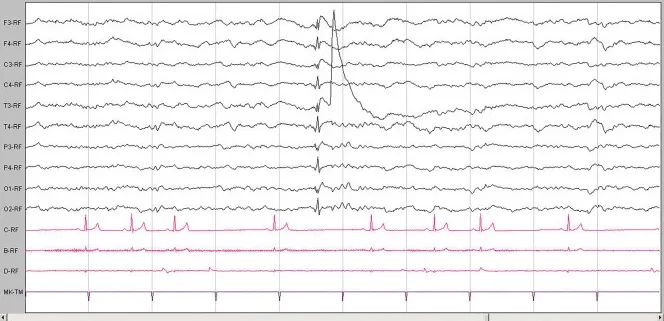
Spontaneous EEG recording of Case No. 2 patient (7-year old male Beagle): In the fifth second, a generalized spike, visible on all derivations, is followed by slow waves. A muscle artifact can be seen after the discharge on T3. Low-cut filter: 0.5 Hz; high-cut filter: 50 Hz; speed 10 sec/page; channel C: ECG: bipolar on the chest, channel B: bipolar, left brachiocephalic muscle; channel D: bipolar, right brachioradialis muscle. EEG, electroencephalogram; ECG, electrocardiogram.
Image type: electrography (eeg)